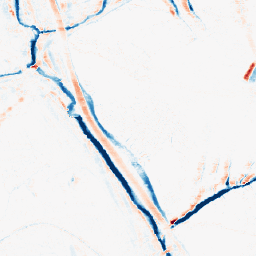
Category: morphological
Decomposition family: morphological_ellipse
Decomposition parameters: operation: average
width: 5
height: 10
Upsampling method: nearest
Upsampling parameters: scale: 2
Upsampling scale: 2